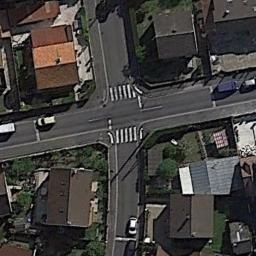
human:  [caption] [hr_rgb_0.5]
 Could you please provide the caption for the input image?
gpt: There are several moving vehicles on the road at the intersection, With many buildings and some trees around the intersection .

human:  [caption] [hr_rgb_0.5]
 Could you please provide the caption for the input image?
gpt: There are cars at the crossroads .

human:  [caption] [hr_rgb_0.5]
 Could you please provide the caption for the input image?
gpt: An intersection with sparse traffic located in a dense residential area .

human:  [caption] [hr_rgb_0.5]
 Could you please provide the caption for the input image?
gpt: There are a lot of buildings beside the intersection .

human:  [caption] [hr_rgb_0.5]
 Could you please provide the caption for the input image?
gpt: There are some black buildings and a brown building beside the intersection .